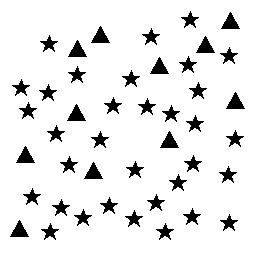
Squares: 0
Triangles: 11
Stars: 33
Total shapes: 44